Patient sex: M
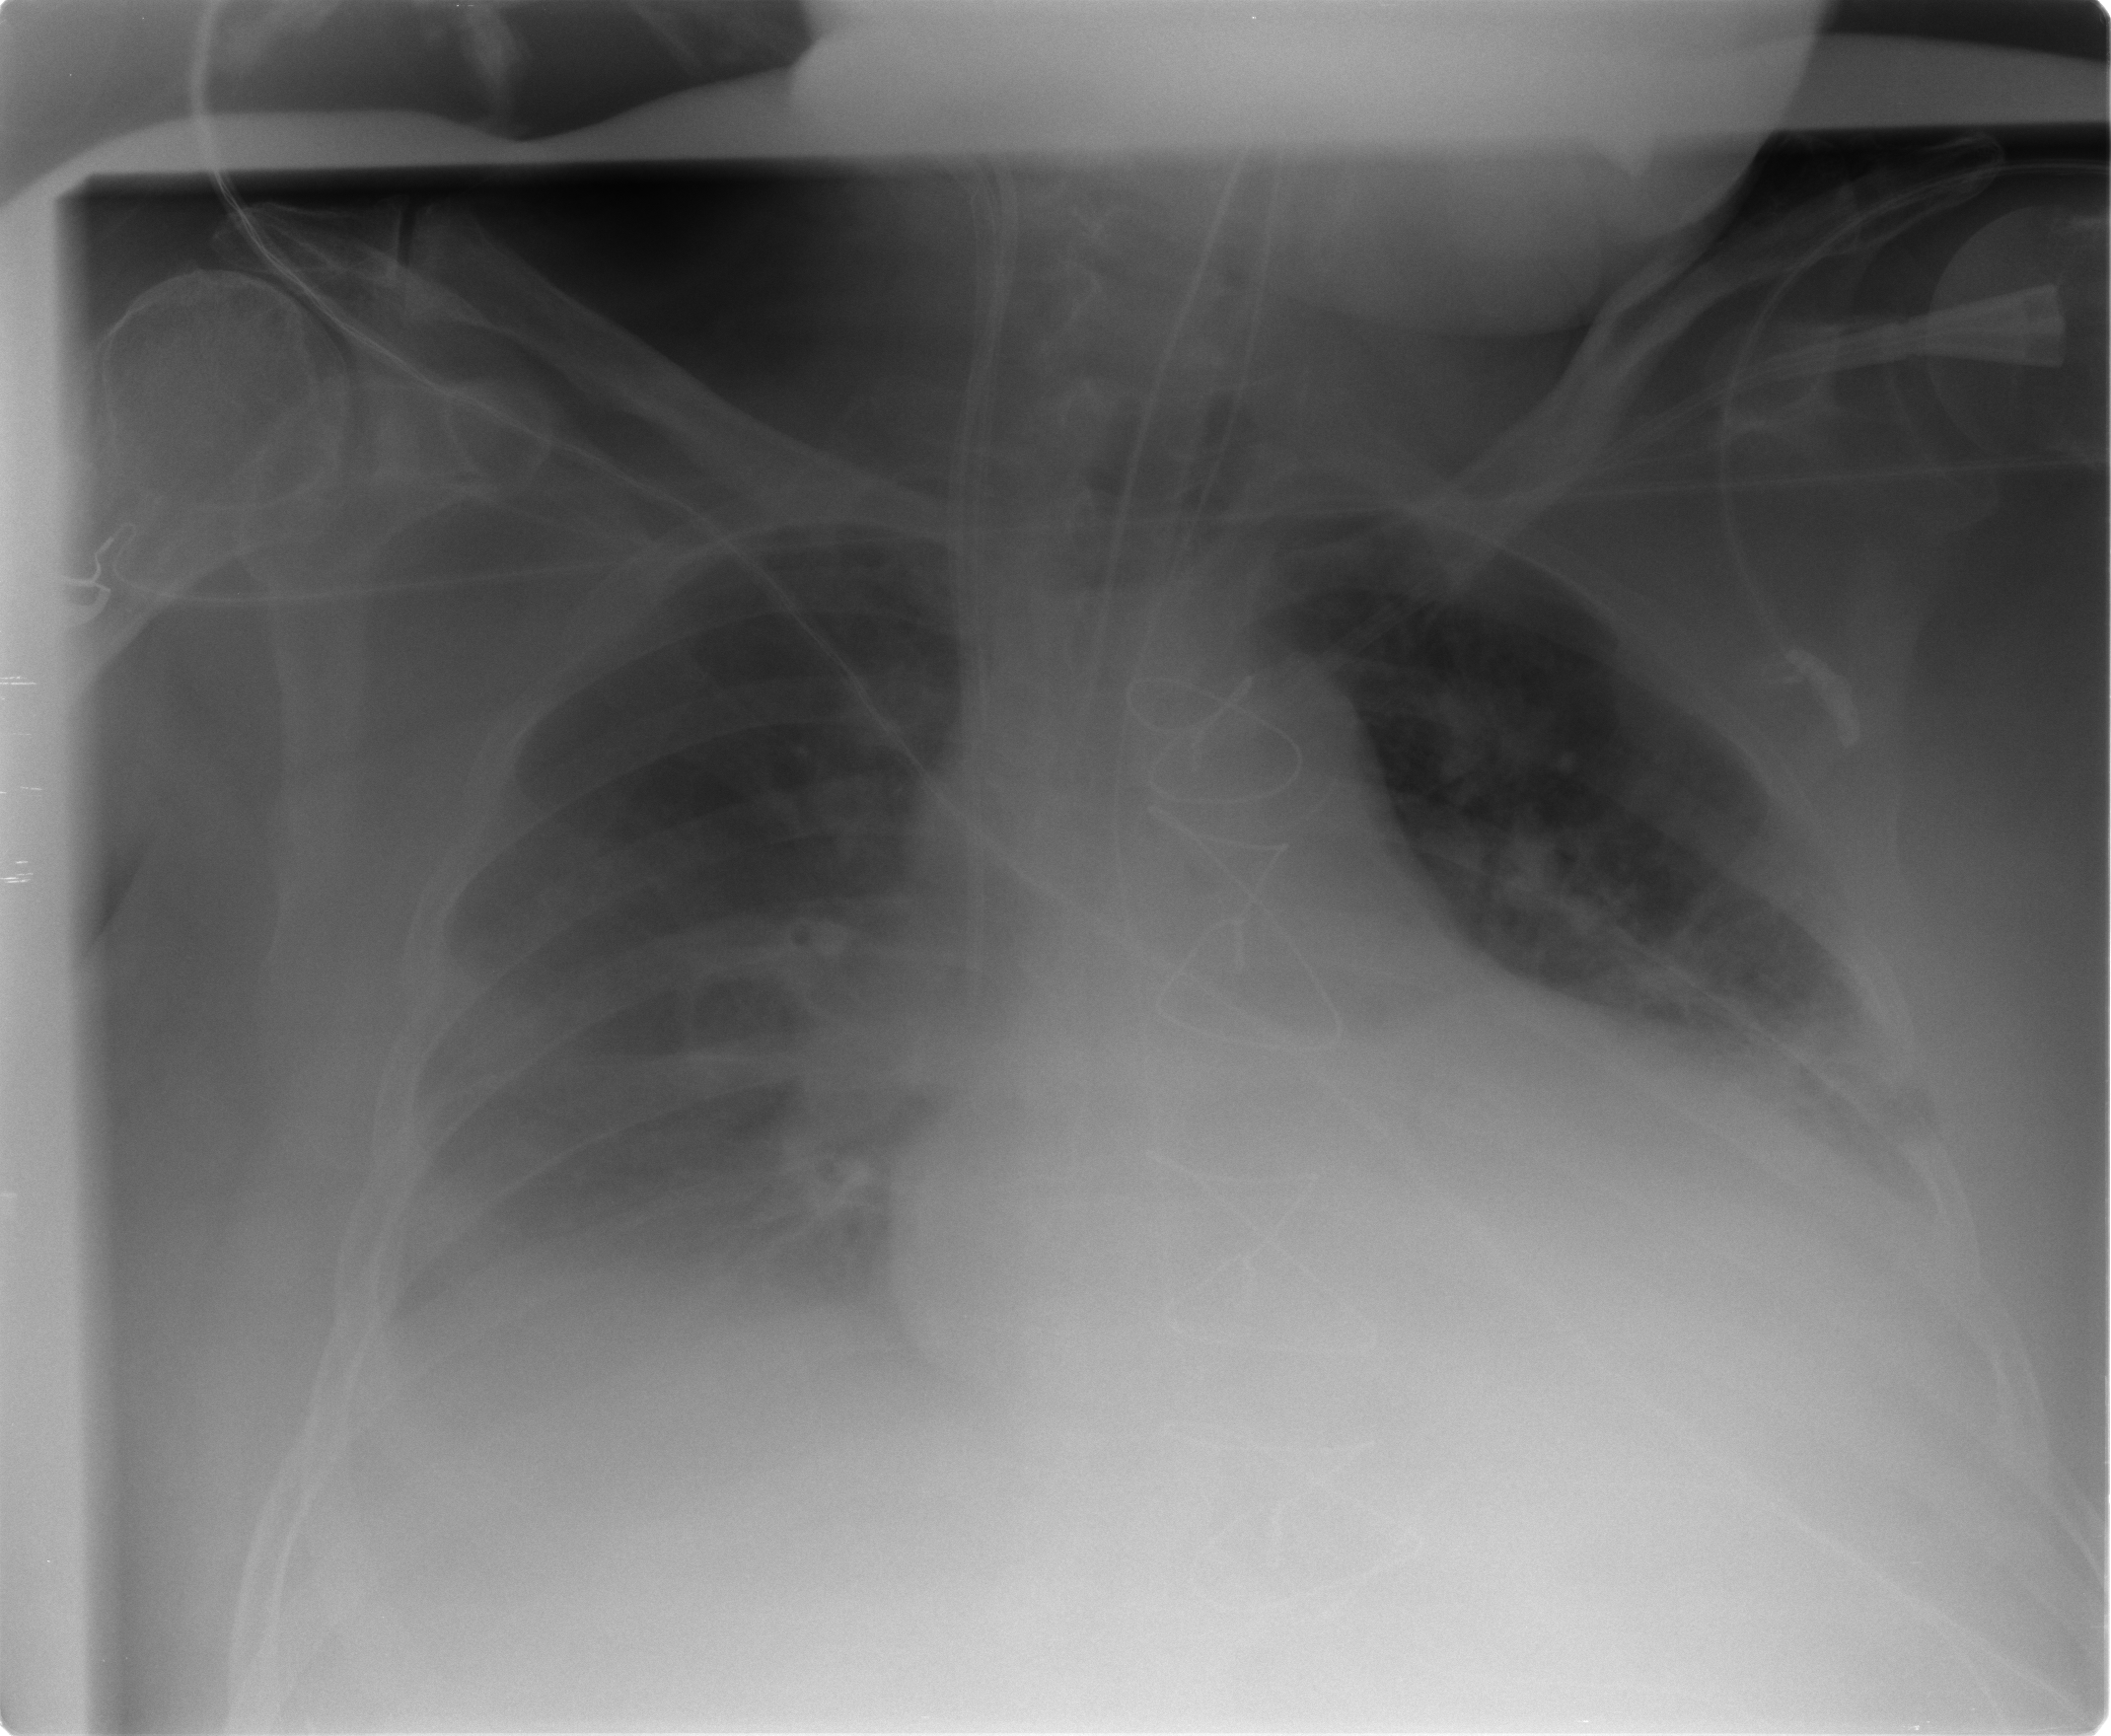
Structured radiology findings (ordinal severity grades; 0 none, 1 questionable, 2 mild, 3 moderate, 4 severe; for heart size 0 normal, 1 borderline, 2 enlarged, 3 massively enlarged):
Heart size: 2
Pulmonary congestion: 2
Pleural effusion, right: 2
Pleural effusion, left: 2
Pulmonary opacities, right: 1
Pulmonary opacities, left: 1
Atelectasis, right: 2
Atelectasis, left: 2